Question: The drill down doesn't seem to be working properly in the scatter bubble chart, depending on what is selected as bubble color. In my original chart with the option Bubble color all dimensions would show values as I drill down but the chart would break after some drilling down or the next day.
In styles I cant select Bubble color as an option it sort of defaults to it at times but the only options are my drill down dimensions. My alternatives are to have color none where the drill down works but no dimensions values are showing or to select the color by the same dimension as the default drill down choice in that case only that dimension will show values regardless of what drill down choice is made.
Color options:

<URL>
<URL>
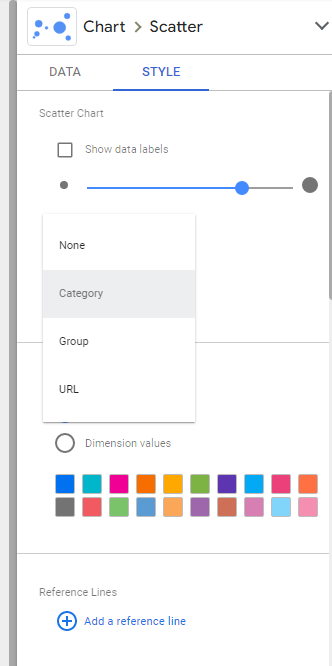
Answer: This seems to have been or still is related to this <URL>. I've gotten it to work by choosing only url metric and selecting color by url then adding a drop down and adding other metrics below. The style option changes by itself to Bubble color which is what we want.